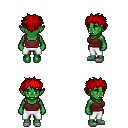
a pixel art fantasy rpg character, female body template, orc, green skin, maroon pirate shirt, white pants, red bedhead hairstyle, white slippers, four views (front, back, left, right), 2x2 character sprite sheet, small pixel art, hard edges, no anti-aliasing